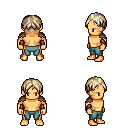
a pixel art fantasy rpg character, male body template, human, tanned skin, leather shoulder armor, teal pants, white blonde parted hairstyle, leather bracers, four views (front, back, left, right), 2x2 character sprite sheet, small pixel art, hard edges, no anti-aliasing